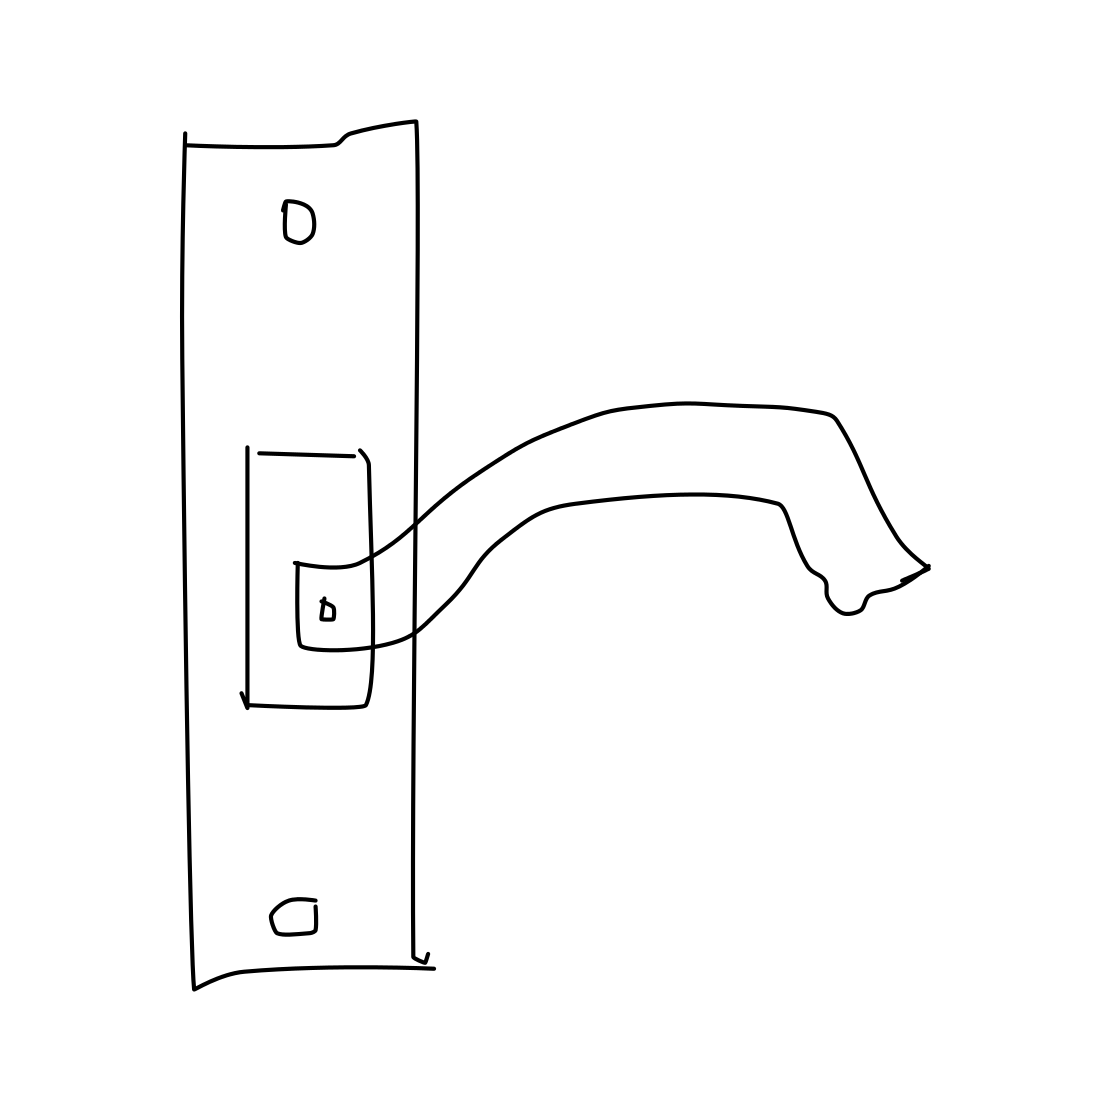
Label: door handle